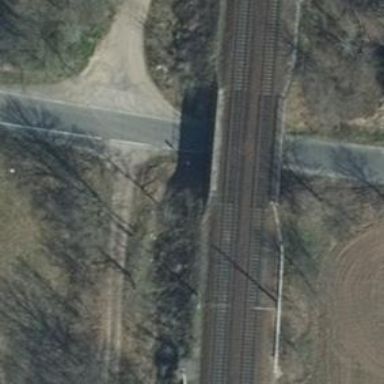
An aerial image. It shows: Bridge over railway with electrified contact lines.